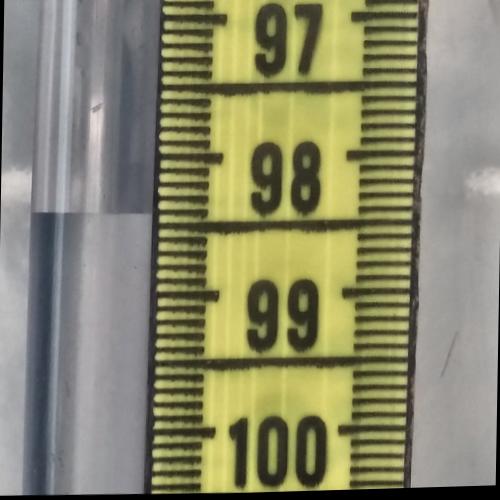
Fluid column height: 98.4 cm